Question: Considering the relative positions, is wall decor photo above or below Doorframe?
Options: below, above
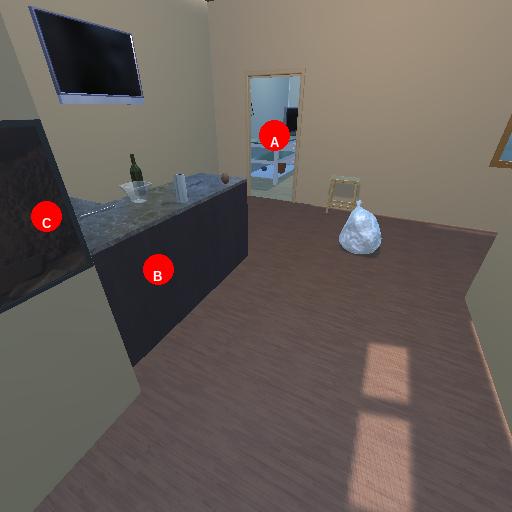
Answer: below